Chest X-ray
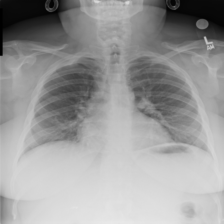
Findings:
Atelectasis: negative
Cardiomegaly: negative
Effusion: negative
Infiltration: negative
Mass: negative
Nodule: negative
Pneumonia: negative
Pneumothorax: negative
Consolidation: negative
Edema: negative
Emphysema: negative
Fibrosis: negative
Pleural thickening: negative
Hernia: negative